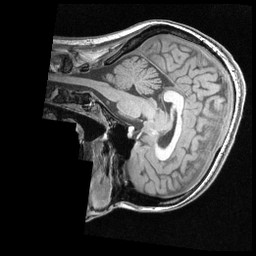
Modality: T1w
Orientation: sagittal
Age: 28
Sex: female
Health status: healthy